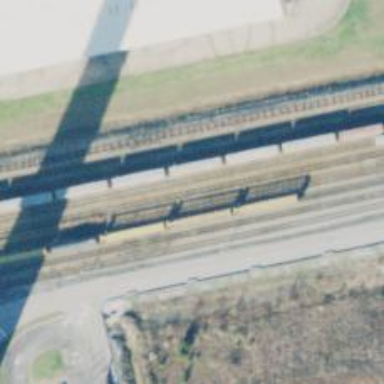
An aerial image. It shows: Rail spur service.